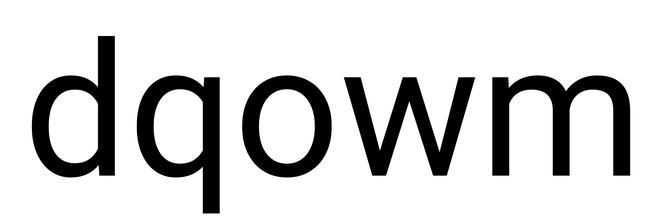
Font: Roboto_Regular